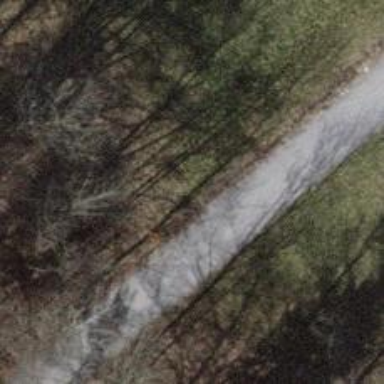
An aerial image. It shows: Pipeline marker.